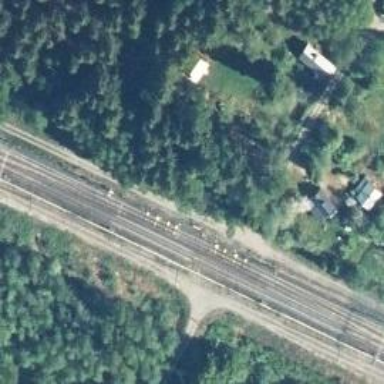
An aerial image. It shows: Railroad crossover.